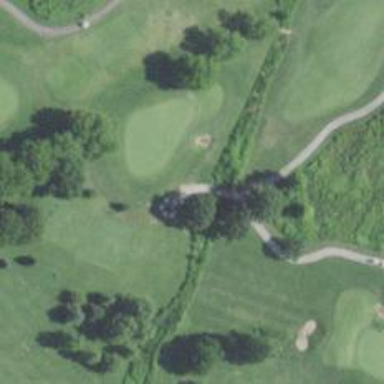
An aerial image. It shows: Service road designated as golf cart path.